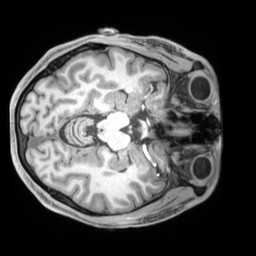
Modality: T1w
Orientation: axial
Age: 23
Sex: female
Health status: ill
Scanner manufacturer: siemens
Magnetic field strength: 3 T
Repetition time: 2.2 s
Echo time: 0.00218 s